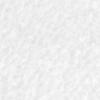
Label: no_change